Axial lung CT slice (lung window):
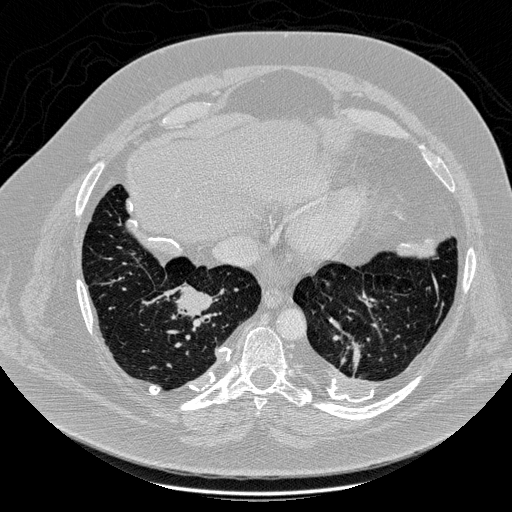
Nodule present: yes
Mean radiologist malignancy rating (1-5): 5